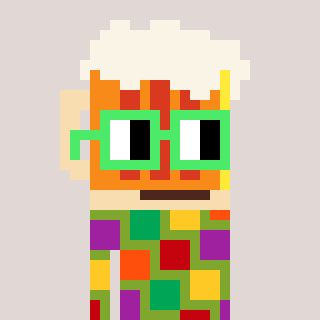
a pixel art character with square light green glasses, a beer-shaped head and a slimegreen-colored body on a warm background